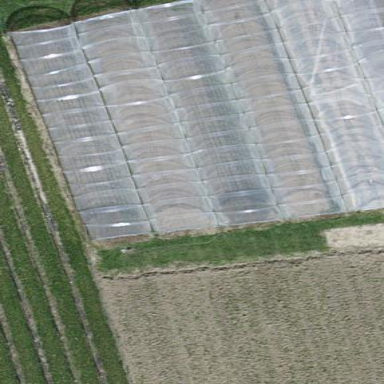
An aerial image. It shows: Greenhouse.